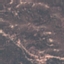
Label: HerbaceousVegetation